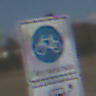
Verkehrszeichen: BeginnFahrradstrasse
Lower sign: MehrspurigeFahrzeugeFrei11
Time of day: MorningAfternoon
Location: Outdoor (Suburban)
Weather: PartlyCloudy
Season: NotSpecified
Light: Natural